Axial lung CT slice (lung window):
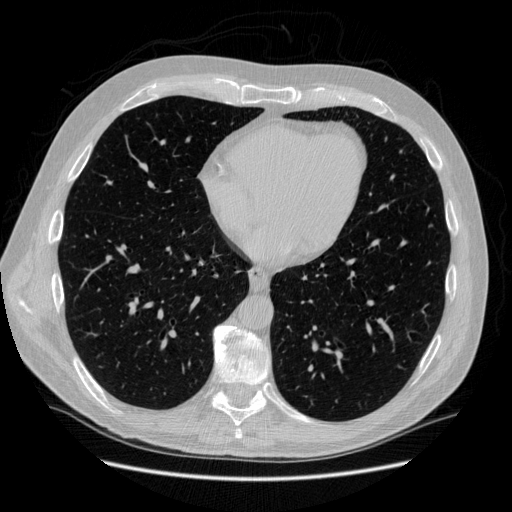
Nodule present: no